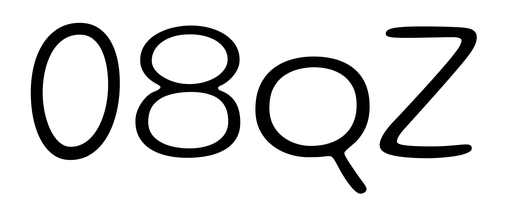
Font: Gluten_ExtraLight